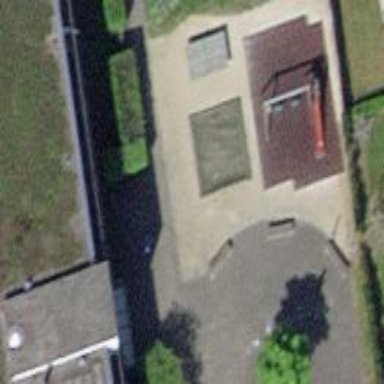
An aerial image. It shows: Playground area for leisure activities on the land.